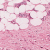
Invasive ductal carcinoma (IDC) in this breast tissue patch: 1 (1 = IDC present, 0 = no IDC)